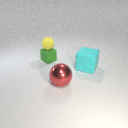
small green rubber cube behind large red metal sphere